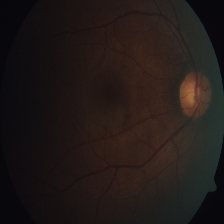
Diabetic retinopathy grade: Severe